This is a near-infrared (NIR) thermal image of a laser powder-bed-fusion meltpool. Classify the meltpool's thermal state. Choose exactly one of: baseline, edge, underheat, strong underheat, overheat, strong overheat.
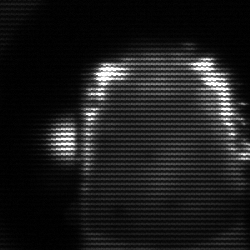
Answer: baseline